Interaction volume radius: 5 \u00c5
Interaction volume height: 15 \u00c5
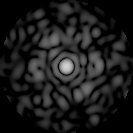
Disorder parameter: 0.8646